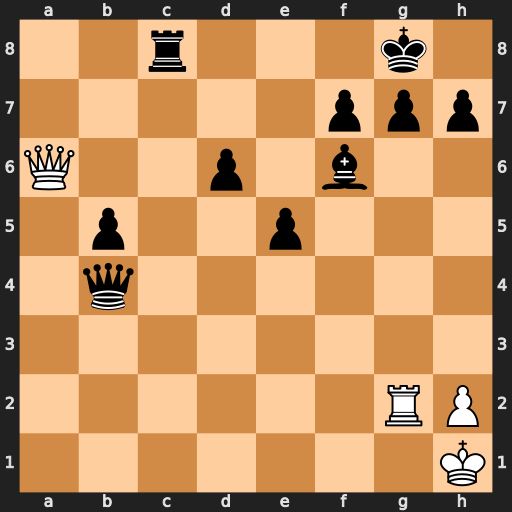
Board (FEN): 2r3k1/5ppp/Q2p1b2/1p2p3/1q6/8/6RP/7K
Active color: w
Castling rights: -
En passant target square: -
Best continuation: Qxc8+ Bd8 Qxd8#